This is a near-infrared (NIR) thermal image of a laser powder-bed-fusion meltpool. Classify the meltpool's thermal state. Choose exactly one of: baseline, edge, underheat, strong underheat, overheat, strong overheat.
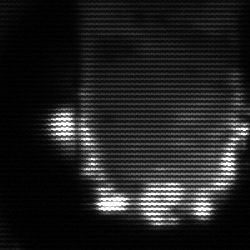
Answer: baseline